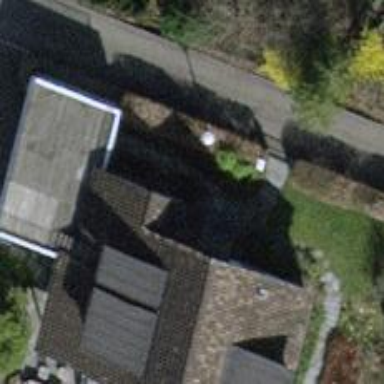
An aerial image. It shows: Detached building.